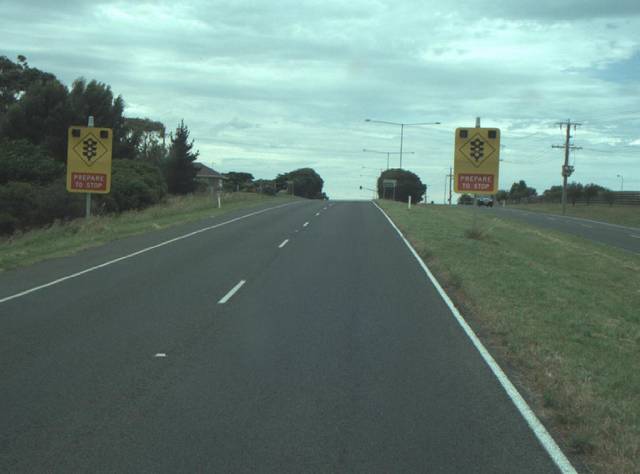
Region: Australia
Coordinates: -38.176, 144.473